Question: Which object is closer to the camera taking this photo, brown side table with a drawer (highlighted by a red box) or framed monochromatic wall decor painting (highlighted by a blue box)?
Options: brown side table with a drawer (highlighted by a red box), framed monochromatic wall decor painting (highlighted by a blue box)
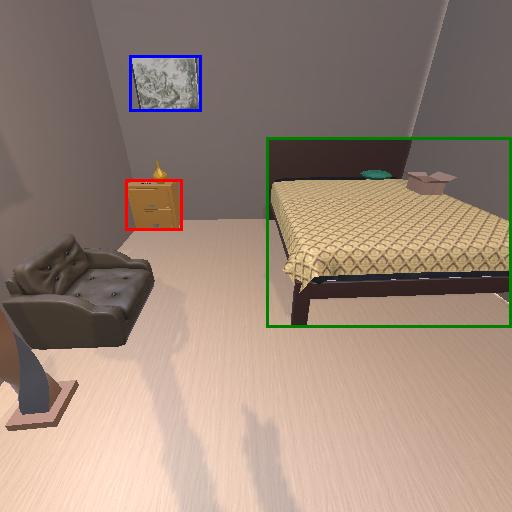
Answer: brown side table with a drawer (highlighted by a red box)